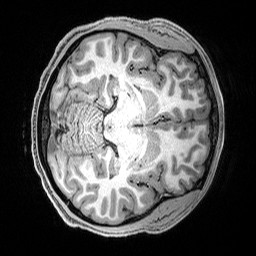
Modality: T1w
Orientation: axial
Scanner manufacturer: siemens
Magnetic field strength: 3 T
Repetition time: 2.5 s
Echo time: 0.0029 s